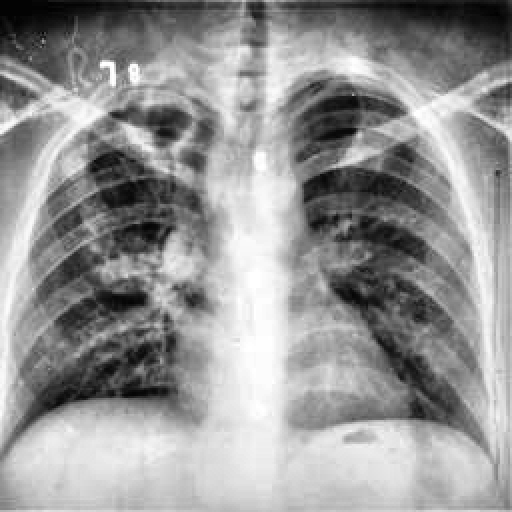
Finding: TUBERCULOSIS